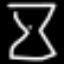
Label: hourglass